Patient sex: M
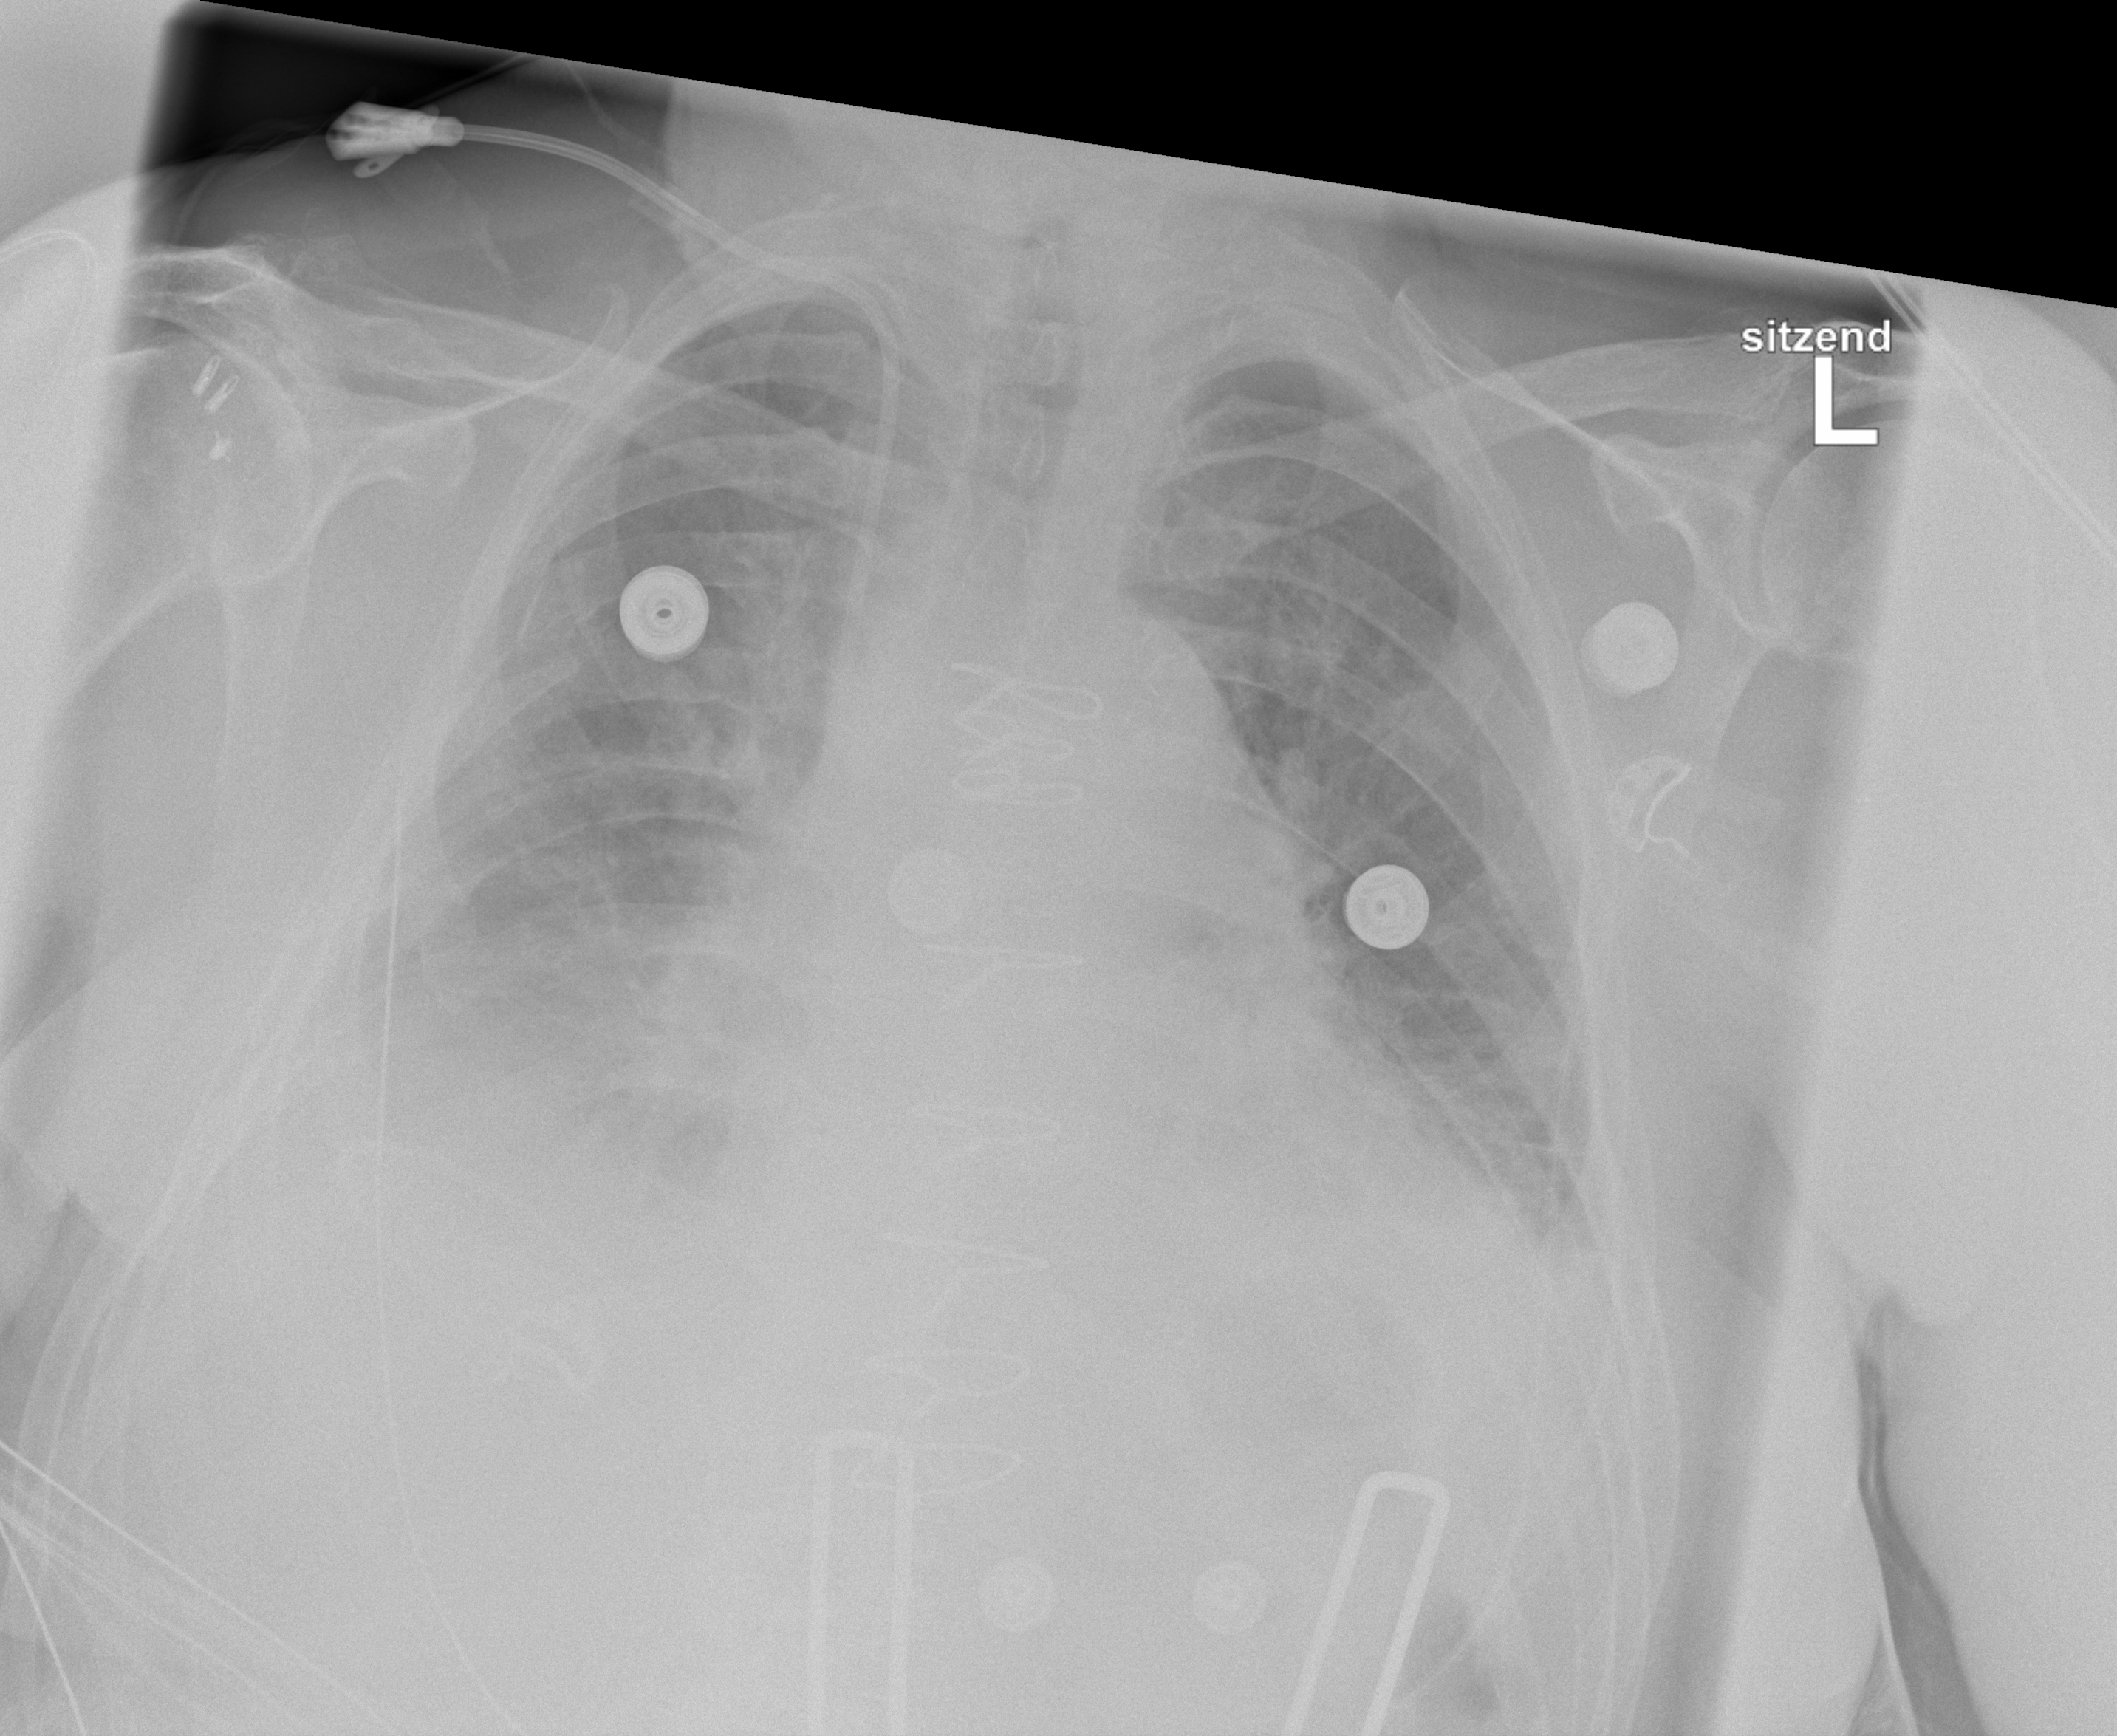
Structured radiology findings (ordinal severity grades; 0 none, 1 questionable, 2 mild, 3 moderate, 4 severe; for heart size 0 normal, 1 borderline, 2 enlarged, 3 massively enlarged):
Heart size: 1
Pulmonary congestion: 2
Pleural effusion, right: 2
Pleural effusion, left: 2
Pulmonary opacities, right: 1
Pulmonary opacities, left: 1
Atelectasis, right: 2
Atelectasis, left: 2